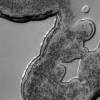
Atmospheric dust classification: not_dusty